Question: how to create an overlay by html comment ?
please see my code bellow:
'''
<style type="text/css">
*{margin:0;padding:0;}
body{padding:50px;}
.box{width:50px;height:50px; background-color:tan;}
</style>
<script type="text/javascript" src="http://ajax.googleapis.com/ajax/libs/jquery/1.4.2/jquery.min.js"></script>
<script type="text/javascript">
function create_part_overlay(){
// how can I create an overlay on top of the part 1?
// the overlay should cover form '<!-- bof ... -->' to '<!-- eof ... -->'
}
</script>
<button onclick="create_part_overlay()">create part overlay</button>
<p>hello world</p>
<!-- bof part (1) -->
<div class="box">box</div>
<h3>good boy</h3>
<div class="box">box</div>
<!-- eof part (1) -->
<p>hello world</p>
'''

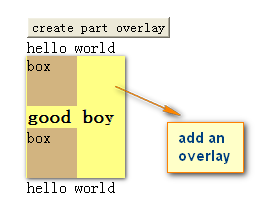
Answer: you need to use position absolute and z-index for it. suppose your html will be like this
'''
<button id="overlay">create part overlay</button>
<div style="position:absolute">
<p>hello world</p>
<!-- bof part (1) -->
<div class="box">box</div>
<h3>good boy</h3>
<div class="box">box</div>
<!-- eof part (1) -->
</div>
<div id="dvOver" style="display:none">
<div style="top:20;left:20;z-index:999;position:absolute;width:200px;height:200px;background-color:black;opacity:0.7" >
This is my boxo
</div>
</div>
<p>hello world</p>
'''
Now you can just use jquery to show/hide dvOver div to display as overlay
'''
$("#overlay").bind("click",function(){
$("#dvOver").show();
});
'''
you can check this <URL>